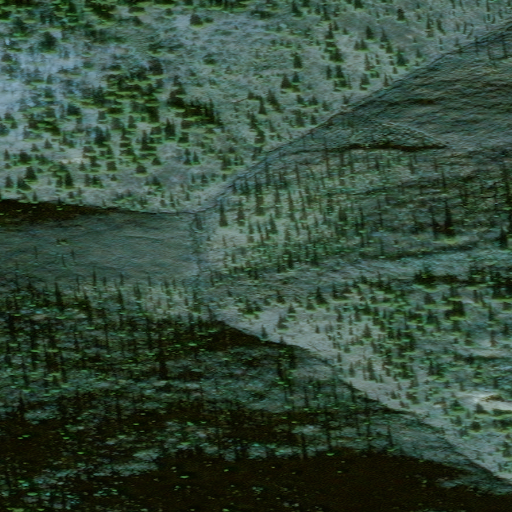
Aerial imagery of valley in Alaska named Montana Gulch containing only unknown